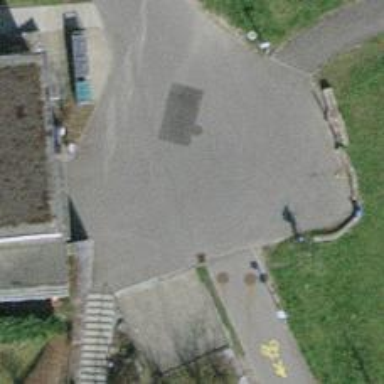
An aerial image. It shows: Turning circle on the road.